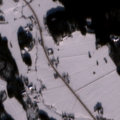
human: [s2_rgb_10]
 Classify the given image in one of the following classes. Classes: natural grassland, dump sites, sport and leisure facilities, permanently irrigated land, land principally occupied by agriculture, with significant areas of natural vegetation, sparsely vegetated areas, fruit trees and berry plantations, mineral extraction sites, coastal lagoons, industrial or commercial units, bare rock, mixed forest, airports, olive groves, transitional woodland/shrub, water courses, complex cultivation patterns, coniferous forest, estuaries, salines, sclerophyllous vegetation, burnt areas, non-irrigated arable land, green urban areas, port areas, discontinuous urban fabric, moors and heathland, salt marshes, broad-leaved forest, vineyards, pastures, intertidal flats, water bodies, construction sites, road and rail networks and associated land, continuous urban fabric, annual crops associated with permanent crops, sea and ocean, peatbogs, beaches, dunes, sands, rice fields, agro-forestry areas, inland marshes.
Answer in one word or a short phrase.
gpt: discontinuous urban fabric, non-irrigated arable land, land principally occupied by agriculture, with significant areas of natural vegetation, coniferous forest